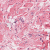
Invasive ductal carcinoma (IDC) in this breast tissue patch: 0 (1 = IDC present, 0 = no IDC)